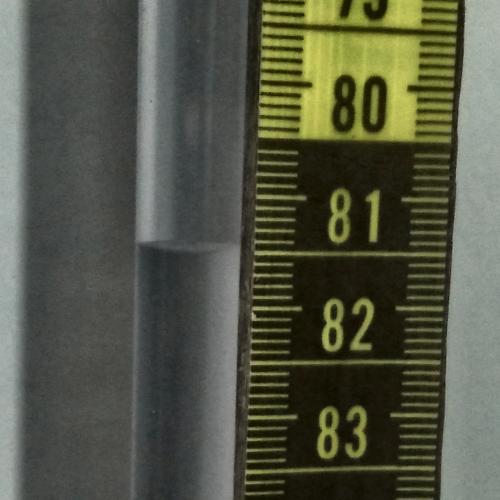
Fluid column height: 81.5 cm